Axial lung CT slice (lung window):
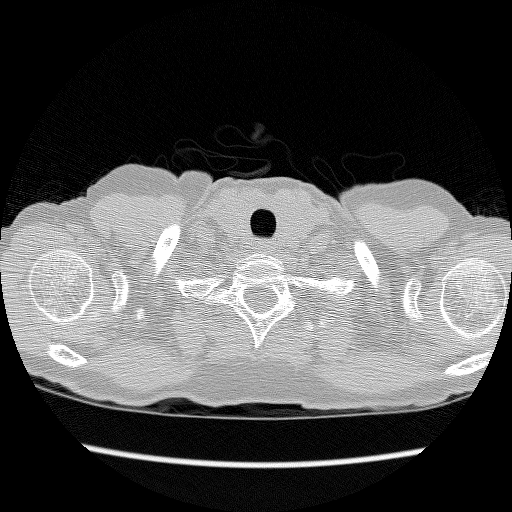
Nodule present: no